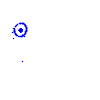
Particle: pion